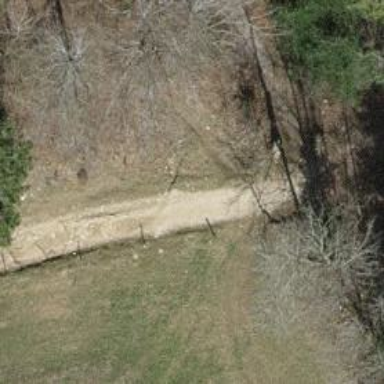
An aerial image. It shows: Paved path.